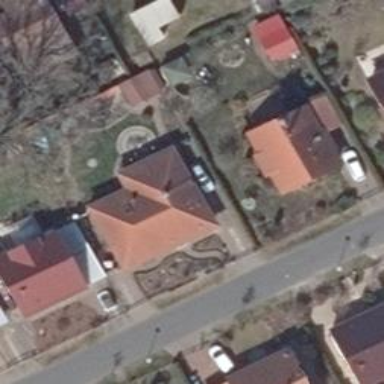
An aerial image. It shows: Hipped roof house.